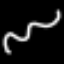
Label: squiggle